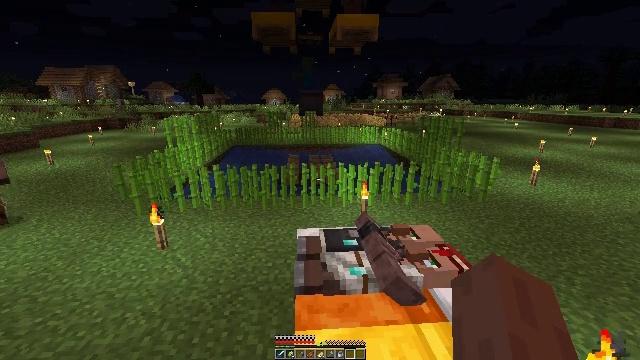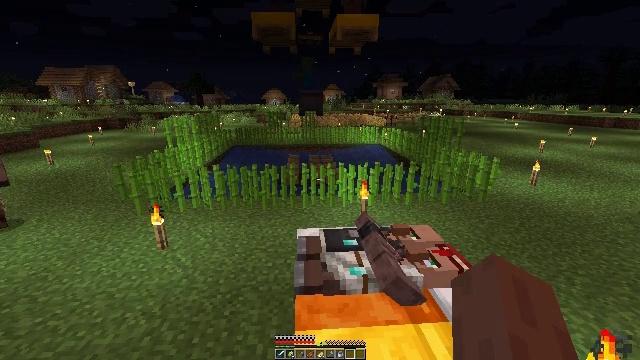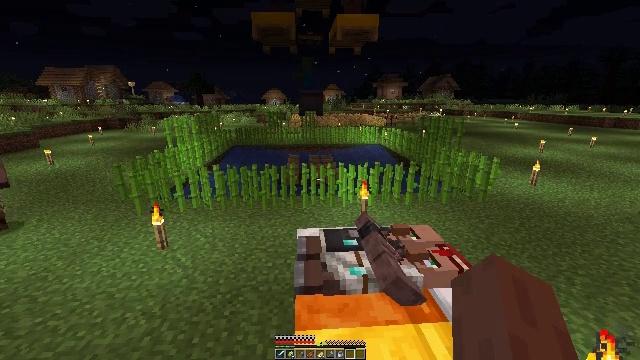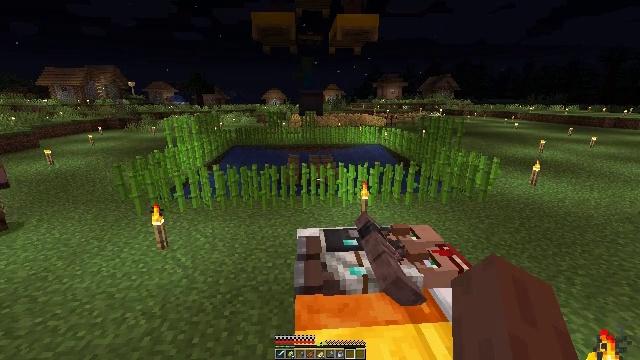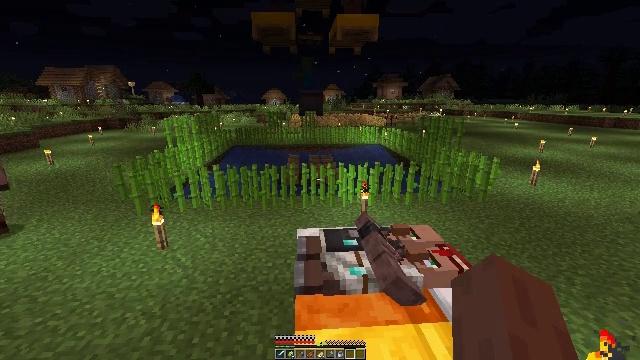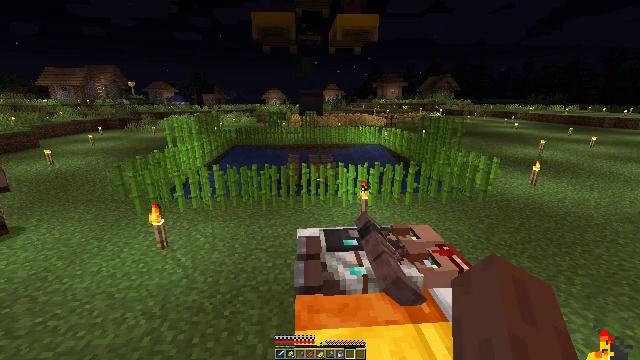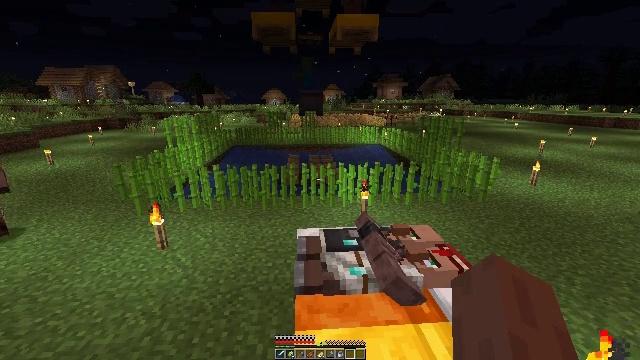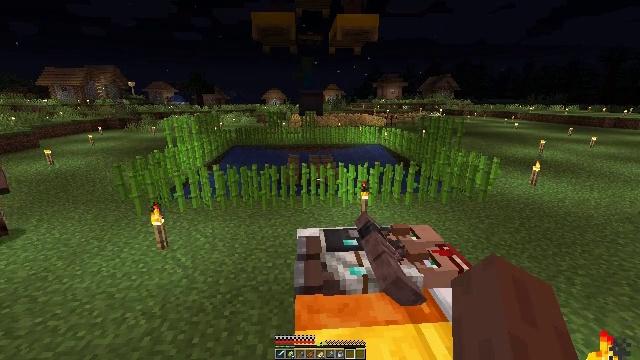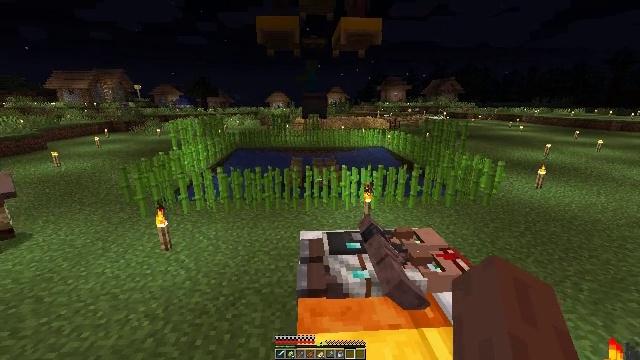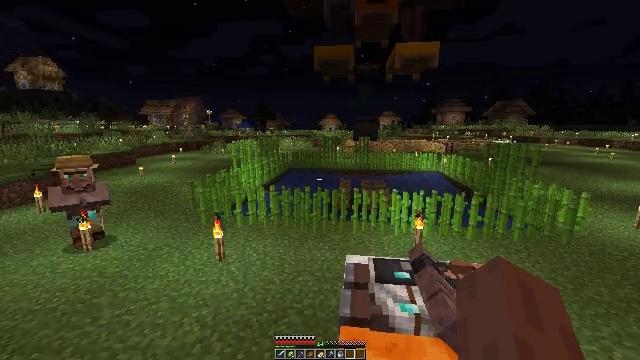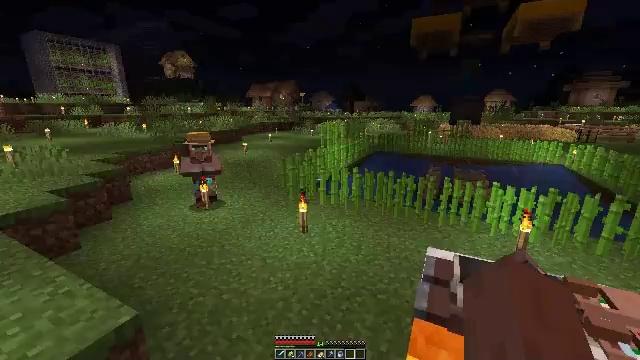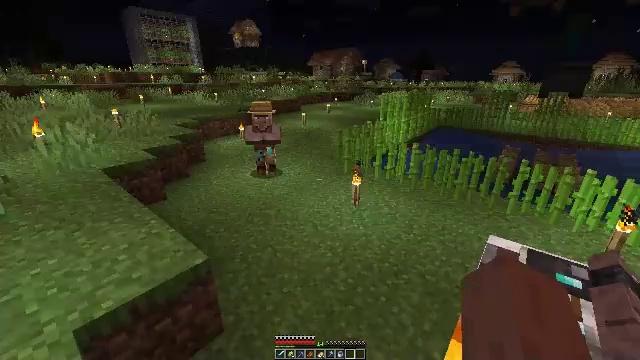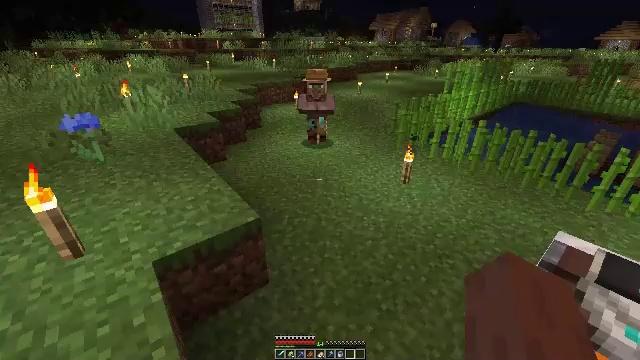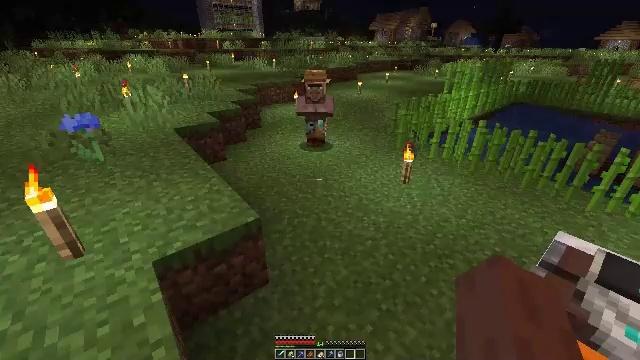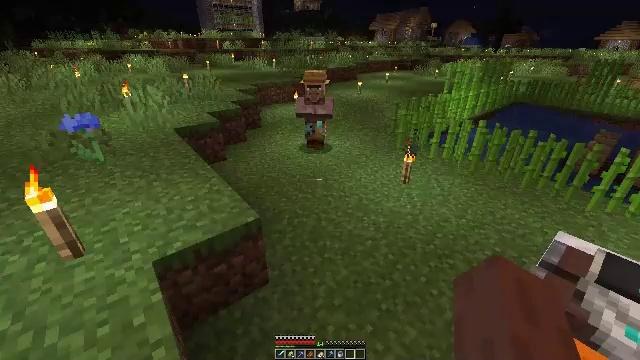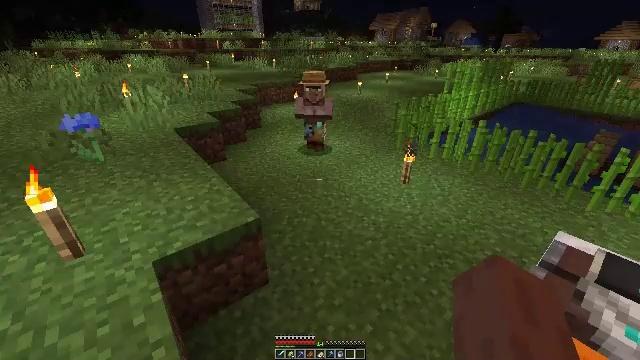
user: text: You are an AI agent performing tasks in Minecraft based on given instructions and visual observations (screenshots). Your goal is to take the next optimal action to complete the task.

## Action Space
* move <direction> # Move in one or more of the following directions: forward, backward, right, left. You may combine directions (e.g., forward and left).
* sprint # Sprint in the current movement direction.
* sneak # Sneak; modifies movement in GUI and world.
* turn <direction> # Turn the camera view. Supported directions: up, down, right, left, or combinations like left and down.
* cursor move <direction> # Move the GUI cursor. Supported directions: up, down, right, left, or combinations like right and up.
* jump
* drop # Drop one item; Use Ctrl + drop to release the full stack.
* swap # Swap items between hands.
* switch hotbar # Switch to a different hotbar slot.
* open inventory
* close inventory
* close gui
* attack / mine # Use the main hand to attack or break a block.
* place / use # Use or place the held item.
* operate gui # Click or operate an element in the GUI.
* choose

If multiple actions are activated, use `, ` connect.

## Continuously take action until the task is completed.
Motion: motion action
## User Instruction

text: Attack the white bed to collect it.
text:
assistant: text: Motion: no_op
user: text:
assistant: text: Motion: no_op
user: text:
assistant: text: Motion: no_op
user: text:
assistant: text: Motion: no_op
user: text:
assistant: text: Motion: no_op
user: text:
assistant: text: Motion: no_op
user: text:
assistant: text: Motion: no_op
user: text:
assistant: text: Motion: no_op
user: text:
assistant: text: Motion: turn left and up
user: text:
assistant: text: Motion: turn left and down
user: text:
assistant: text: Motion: turn left and down
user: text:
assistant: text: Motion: turn left and down
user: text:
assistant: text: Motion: no_op
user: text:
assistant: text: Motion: no_op
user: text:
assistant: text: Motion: no_op
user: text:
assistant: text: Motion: no_op
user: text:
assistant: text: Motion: no_op
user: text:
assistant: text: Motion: no_op
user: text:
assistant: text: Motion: no_op
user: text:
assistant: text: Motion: no_op
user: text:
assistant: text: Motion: no_op
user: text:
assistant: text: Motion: no_op
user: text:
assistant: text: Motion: no_op
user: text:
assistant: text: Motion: no_op
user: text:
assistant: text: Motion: no_op
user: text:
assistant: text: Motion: turn up
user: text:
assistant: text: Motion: turn right and down
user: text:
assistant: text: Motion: move left, turn right and down
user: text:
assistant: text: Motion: move left, turn right and down
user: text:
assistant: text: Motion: move left, turn right